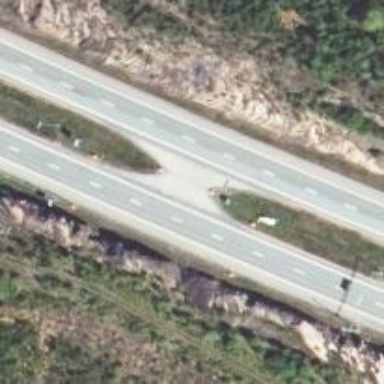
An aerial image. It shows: Asphalt motorway.